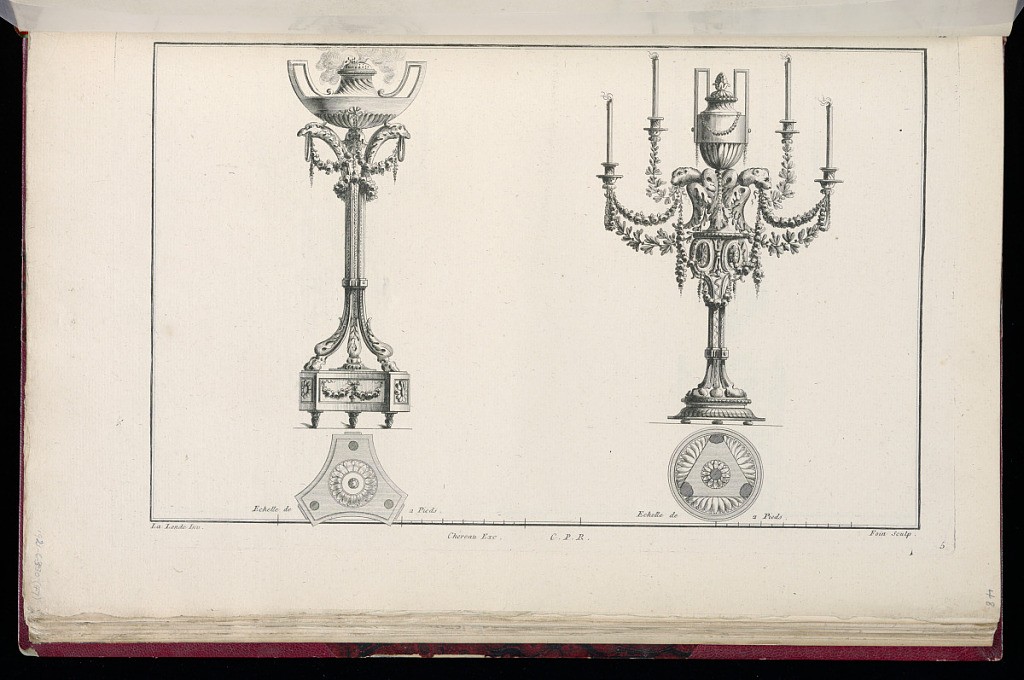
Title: Two Candelabra Designs
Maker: Richard de Lalonde, French, active 1780–96
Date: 1775-1788
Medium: Etching on off-white laid paper
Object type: Print
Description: Designs for a censer (left) and a candelabrum (right). The censer has a hexagonal base with concave sides decorated with festoons and rosettes. The censer has a shaft with three hooved feet, beading detail along its length, and grotesque heads at the top. The censer at the top is in the form of a shallow, lidded vase with handles. The four-armed candelabrum on the right has a tall base with decorative elements including gadrooning, bead course, snakes, rosettes, acanthus leaves, and grotesque beast heads from whose mouths emerge garlands of flowers and leaves that forms the arms of the candelabrum. At the center top of the form is an oval, lidded vase with geometric handles and a pinecone finial. The cross-sections of the bases of the censer and candelabrum are printed below, along with scale bars of two French feet ("2 Pieds") each. The plate is signed and numbered.